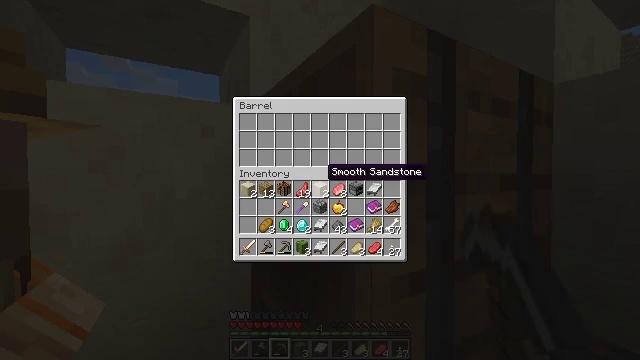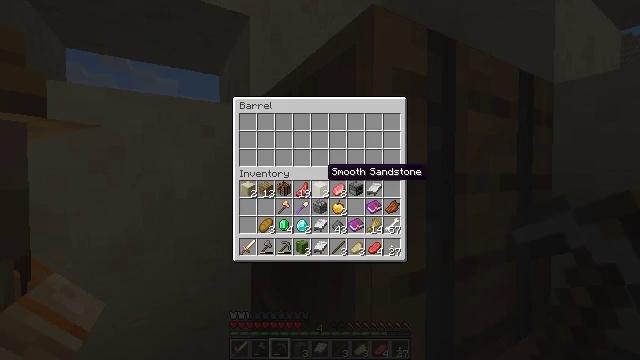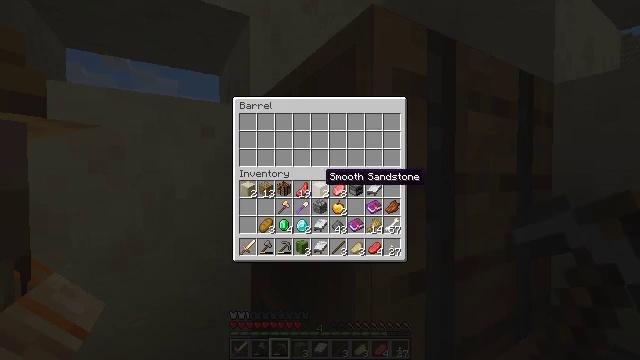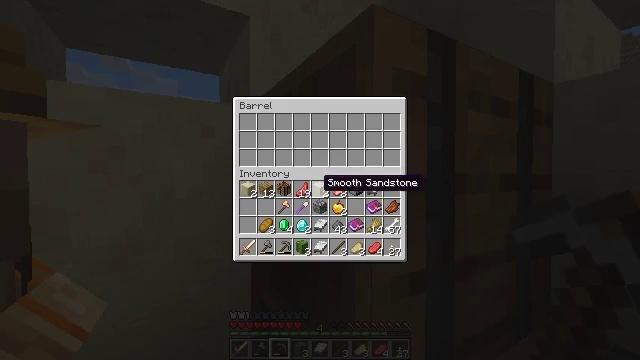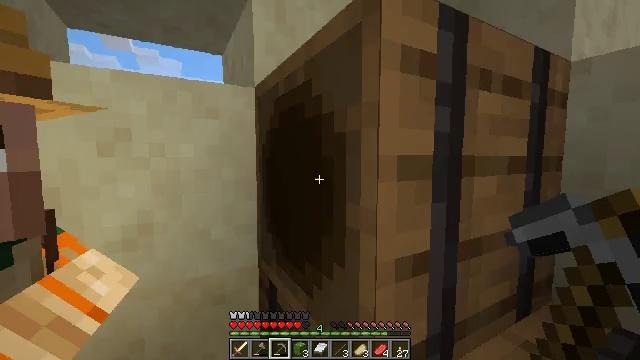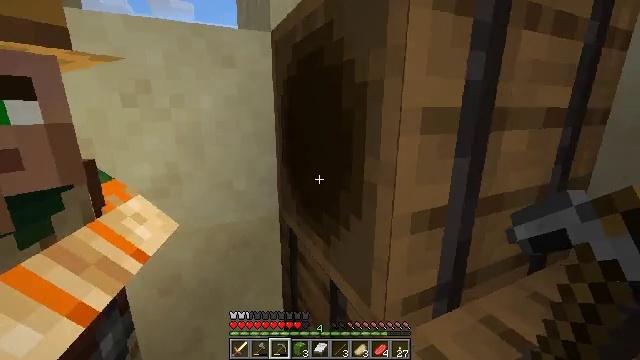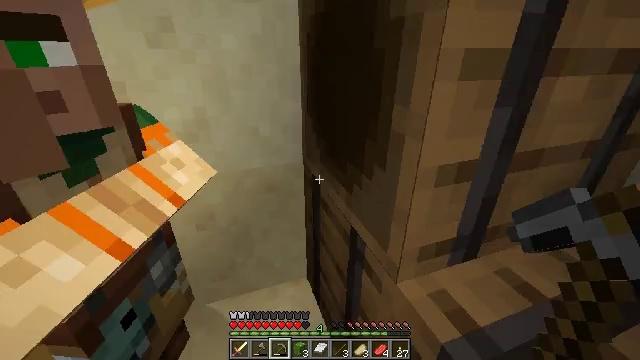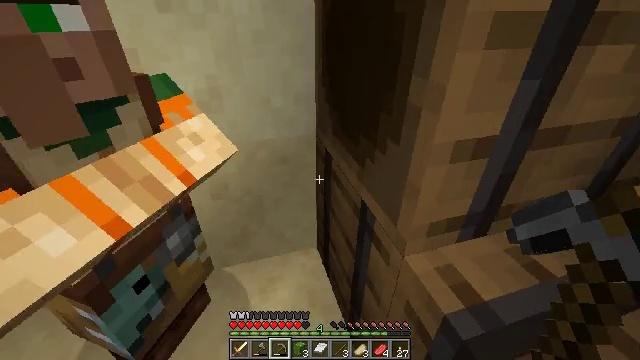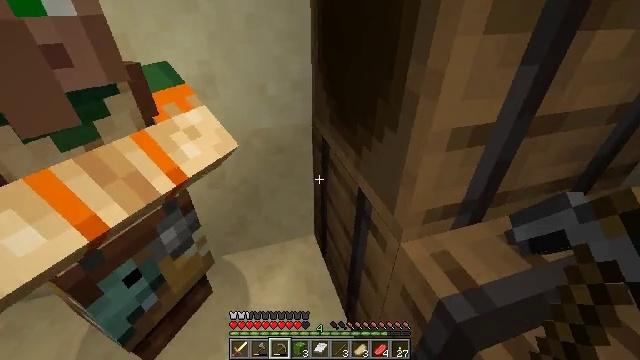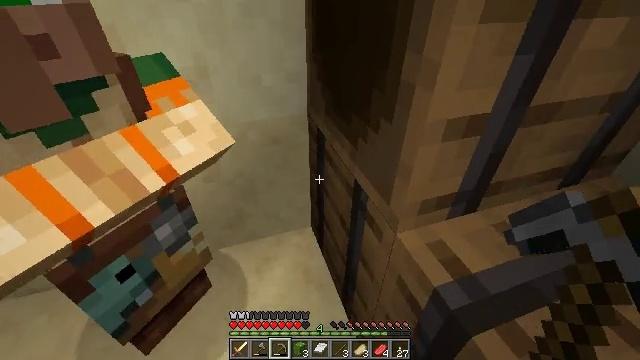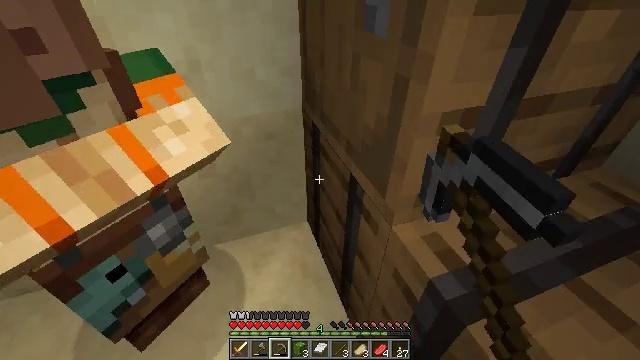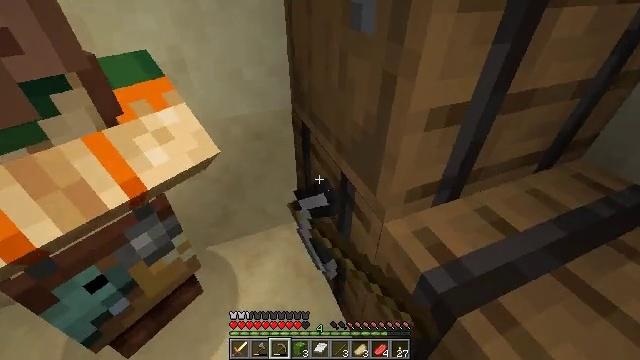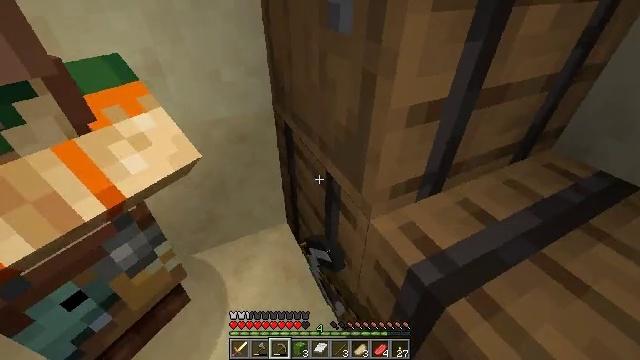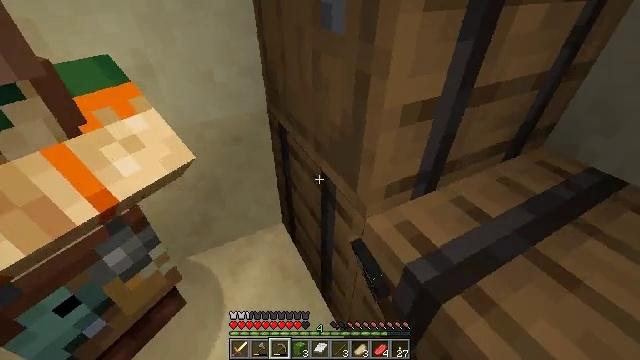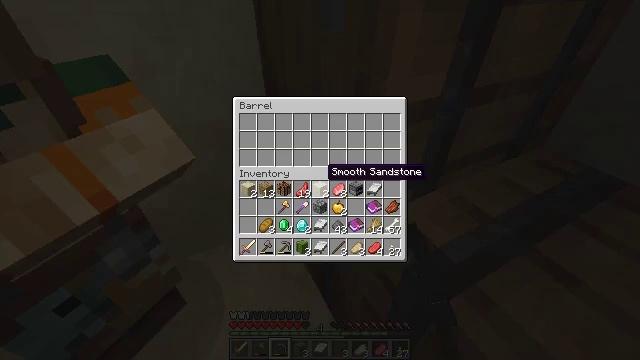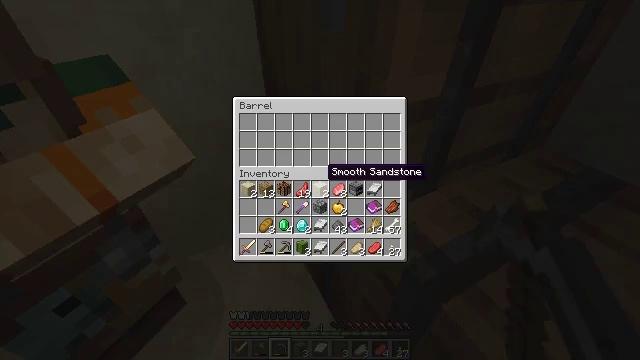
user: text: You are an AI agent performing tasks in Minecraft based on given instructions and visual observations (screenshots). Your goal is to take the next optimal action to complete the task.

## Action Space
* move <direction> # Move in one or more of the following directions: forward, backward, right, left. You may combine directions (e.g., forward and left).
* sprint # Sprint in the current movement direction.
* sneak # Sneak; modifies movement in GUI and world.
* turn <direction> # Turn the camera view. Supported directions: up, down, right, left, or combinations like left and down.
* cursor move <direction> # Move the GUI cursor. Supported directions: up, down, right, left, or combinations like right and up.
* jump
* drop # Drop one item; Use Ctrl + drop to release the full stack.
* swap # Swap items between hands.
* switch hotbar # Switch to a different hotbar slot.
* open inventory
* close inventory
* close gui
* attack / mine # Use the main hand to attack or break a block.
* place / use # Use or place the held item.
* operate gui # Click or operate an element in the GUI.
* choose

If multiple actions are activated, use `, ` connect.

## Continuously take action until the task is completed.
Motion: motion action
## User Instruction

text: Reclaim the smooth sandstone slab by mining it.
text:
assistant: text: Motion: no_op
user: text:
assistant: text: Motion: no_op
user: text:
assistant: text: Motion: no_op
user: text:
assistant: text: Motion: cursor move left and down, close inventory
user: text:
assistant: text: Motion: turn left and down, close inventory
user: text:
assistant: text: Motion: turn left and down, close inventory
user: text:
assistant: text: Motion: turn left and down
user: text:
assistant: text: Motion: turn down
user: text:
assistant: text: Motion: turn right and down, use / place
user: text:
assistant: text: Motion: turn right and down, use / place
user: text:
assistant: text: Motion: turn right, use / place
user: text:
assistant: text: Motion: turn right, use / place
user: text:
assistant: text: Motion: turn right
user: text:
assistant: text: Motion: open gui
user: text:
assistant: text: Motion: no_op
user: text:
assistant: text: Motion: no_op
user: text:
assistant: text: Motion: no_op
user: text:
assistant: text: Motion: no_op
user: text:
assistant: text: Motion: no_op
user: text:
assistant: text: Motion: cursor move left
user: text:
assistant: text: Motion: turn left, close gui
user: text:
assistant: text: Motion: turn left, open inventory
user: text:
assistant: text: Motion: turn left
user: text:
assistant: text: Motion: turn left
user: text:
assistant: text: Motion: no_op
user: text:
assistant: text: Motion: no_op
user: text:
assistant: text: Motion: move forward, turn left
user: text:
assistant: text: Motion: move forward, turn left
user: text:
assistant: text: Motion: move forward, turn left
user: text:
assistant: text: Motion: move forward, turn left